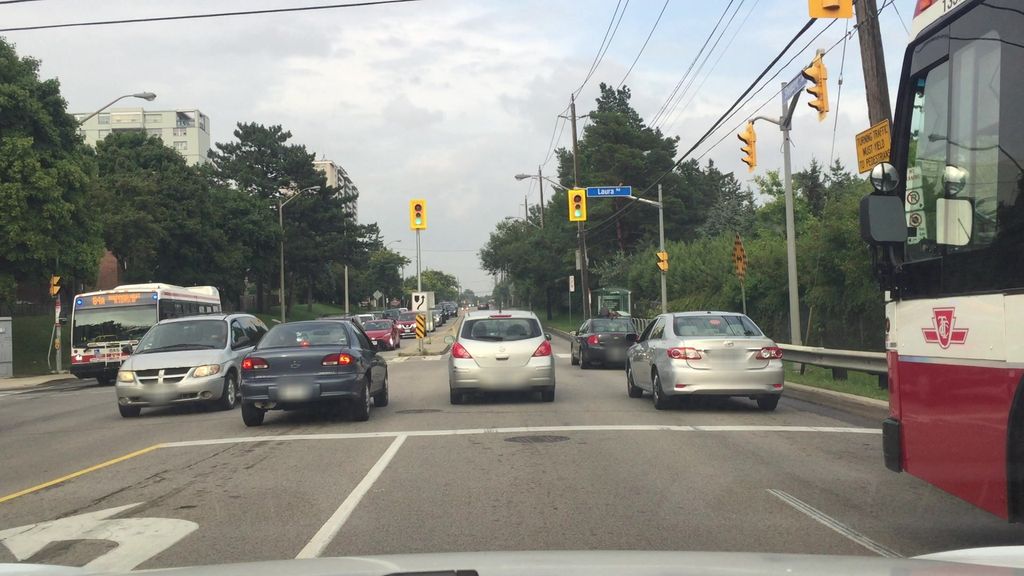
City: toronto